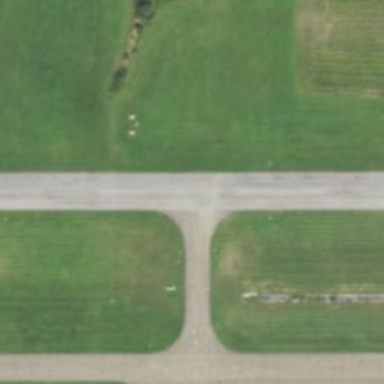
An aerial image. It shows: Image of taxiway at airport.